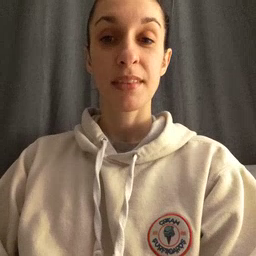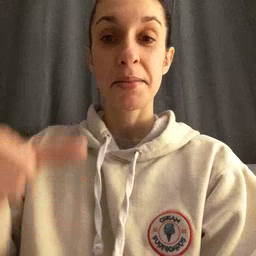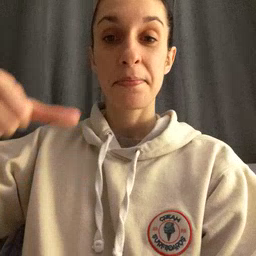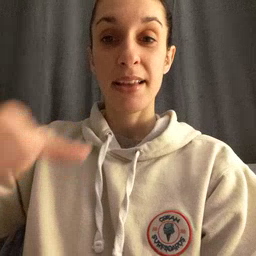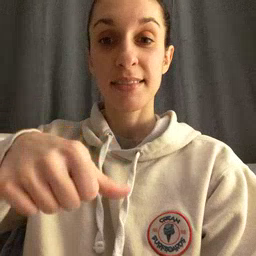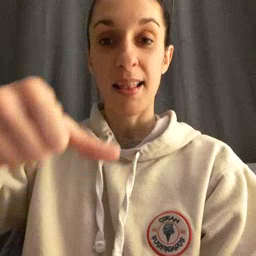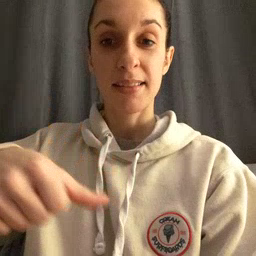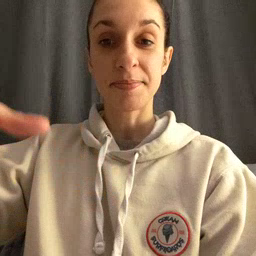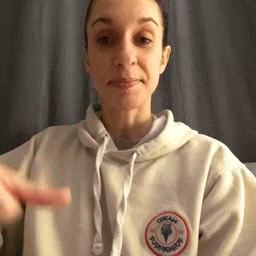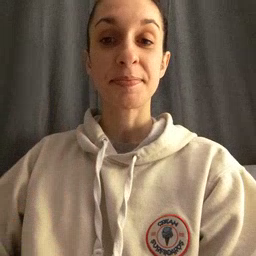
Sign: puzzle